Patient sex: M
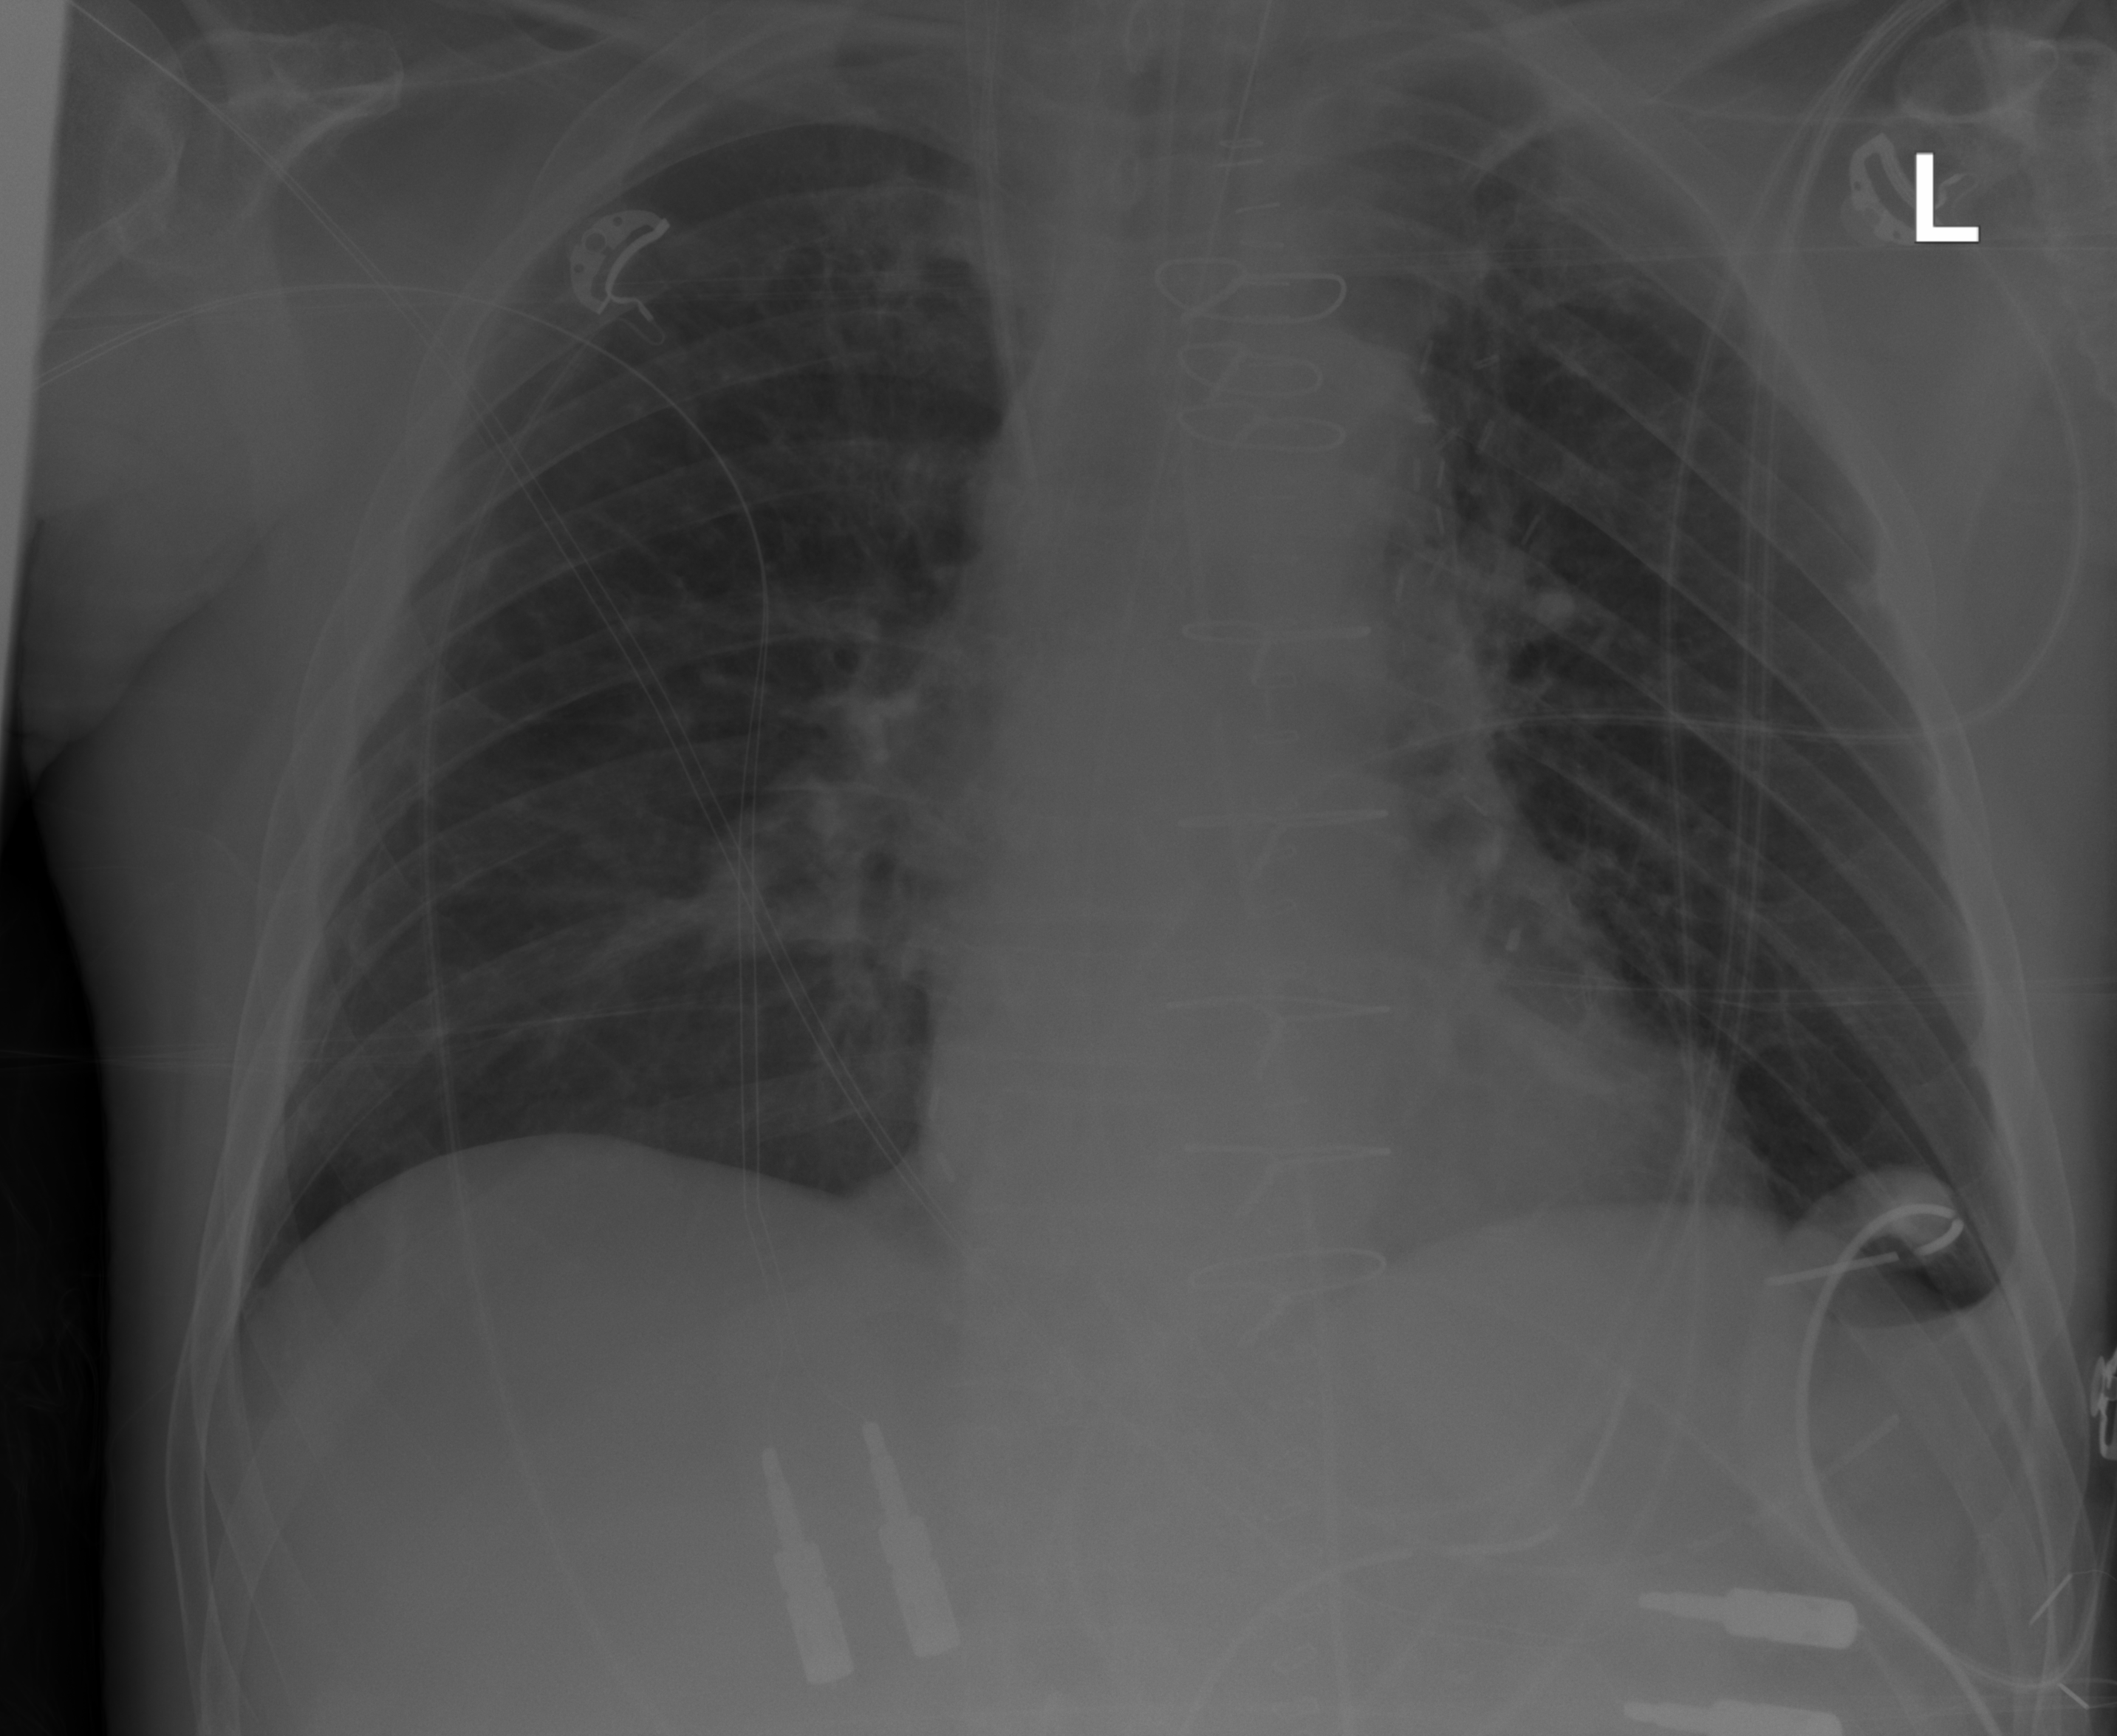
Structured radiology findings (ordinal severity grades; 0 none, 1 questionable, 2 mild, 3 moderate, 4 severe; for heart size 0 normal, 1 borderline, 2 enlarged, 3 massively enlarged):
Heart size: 1
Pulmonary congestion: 0
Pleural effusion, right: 0
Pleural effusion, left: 2
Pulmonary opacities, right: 0
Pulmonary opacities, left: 0
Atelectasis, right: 0
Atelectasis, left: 2